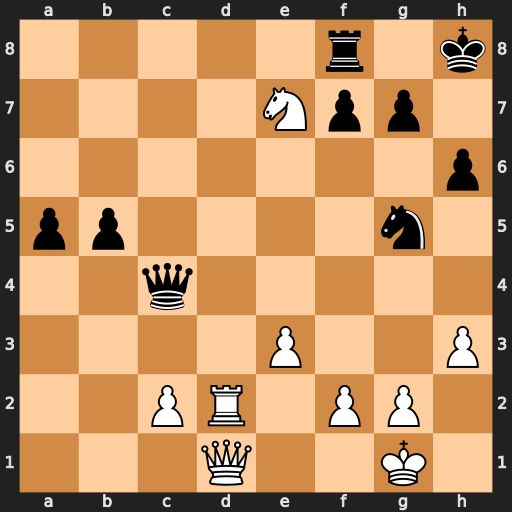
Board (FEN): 5r1k/4Npp1/7p/pp4n1/2q5/4P2P/2PR1PP1/3Q2K1
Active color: w
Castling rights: -
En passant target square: -
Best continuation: Rd8 Ne6 Rxf8+ Nxf8 Qd8